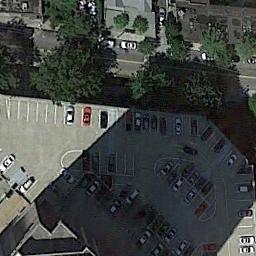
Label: parking_lot